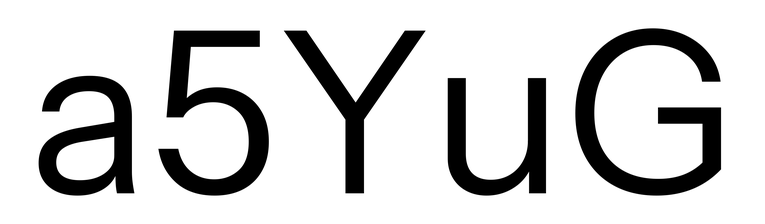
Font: InstrumentSans_Regular